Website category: sports
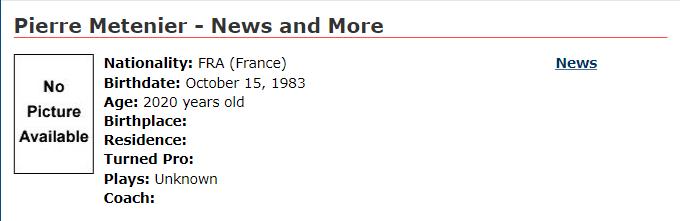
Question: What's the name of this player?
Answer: Pierre Metenier

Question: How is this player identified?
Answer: Pierre Metenier

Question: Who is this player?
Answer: Pierre Metenier

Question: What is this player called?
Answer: Pierre Metenier

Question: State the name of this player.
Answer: Pierre Metenier

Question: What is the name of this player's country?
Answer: FRA

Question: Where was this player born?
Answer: FRA

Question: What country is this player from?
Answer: FRA

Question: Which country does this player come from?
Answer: FRA

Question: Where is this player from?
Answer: FRA

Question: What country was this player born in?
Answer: FRA

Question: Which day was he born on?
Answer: October 15, 1983

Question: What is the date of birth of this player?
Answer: October 15, 1983

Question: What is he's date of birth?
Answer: October 15, 1983

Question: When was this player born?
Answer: October 15, 1983

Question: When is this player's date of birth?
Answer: October 15, 1983

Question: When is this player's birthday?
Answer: October 15, 1983

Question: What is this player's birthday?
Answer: October 15, 1983

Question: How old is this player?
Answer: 2020 years old

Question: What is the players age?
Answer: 2020 years old

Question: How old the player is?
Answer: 2020 years old

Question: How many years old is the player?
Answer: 2020 years old